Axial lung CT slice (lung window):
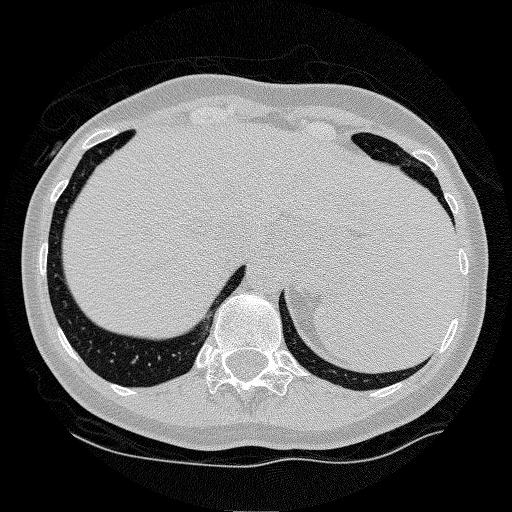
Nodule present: no